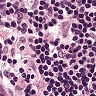
Metastatic tissue present: no